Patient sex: M
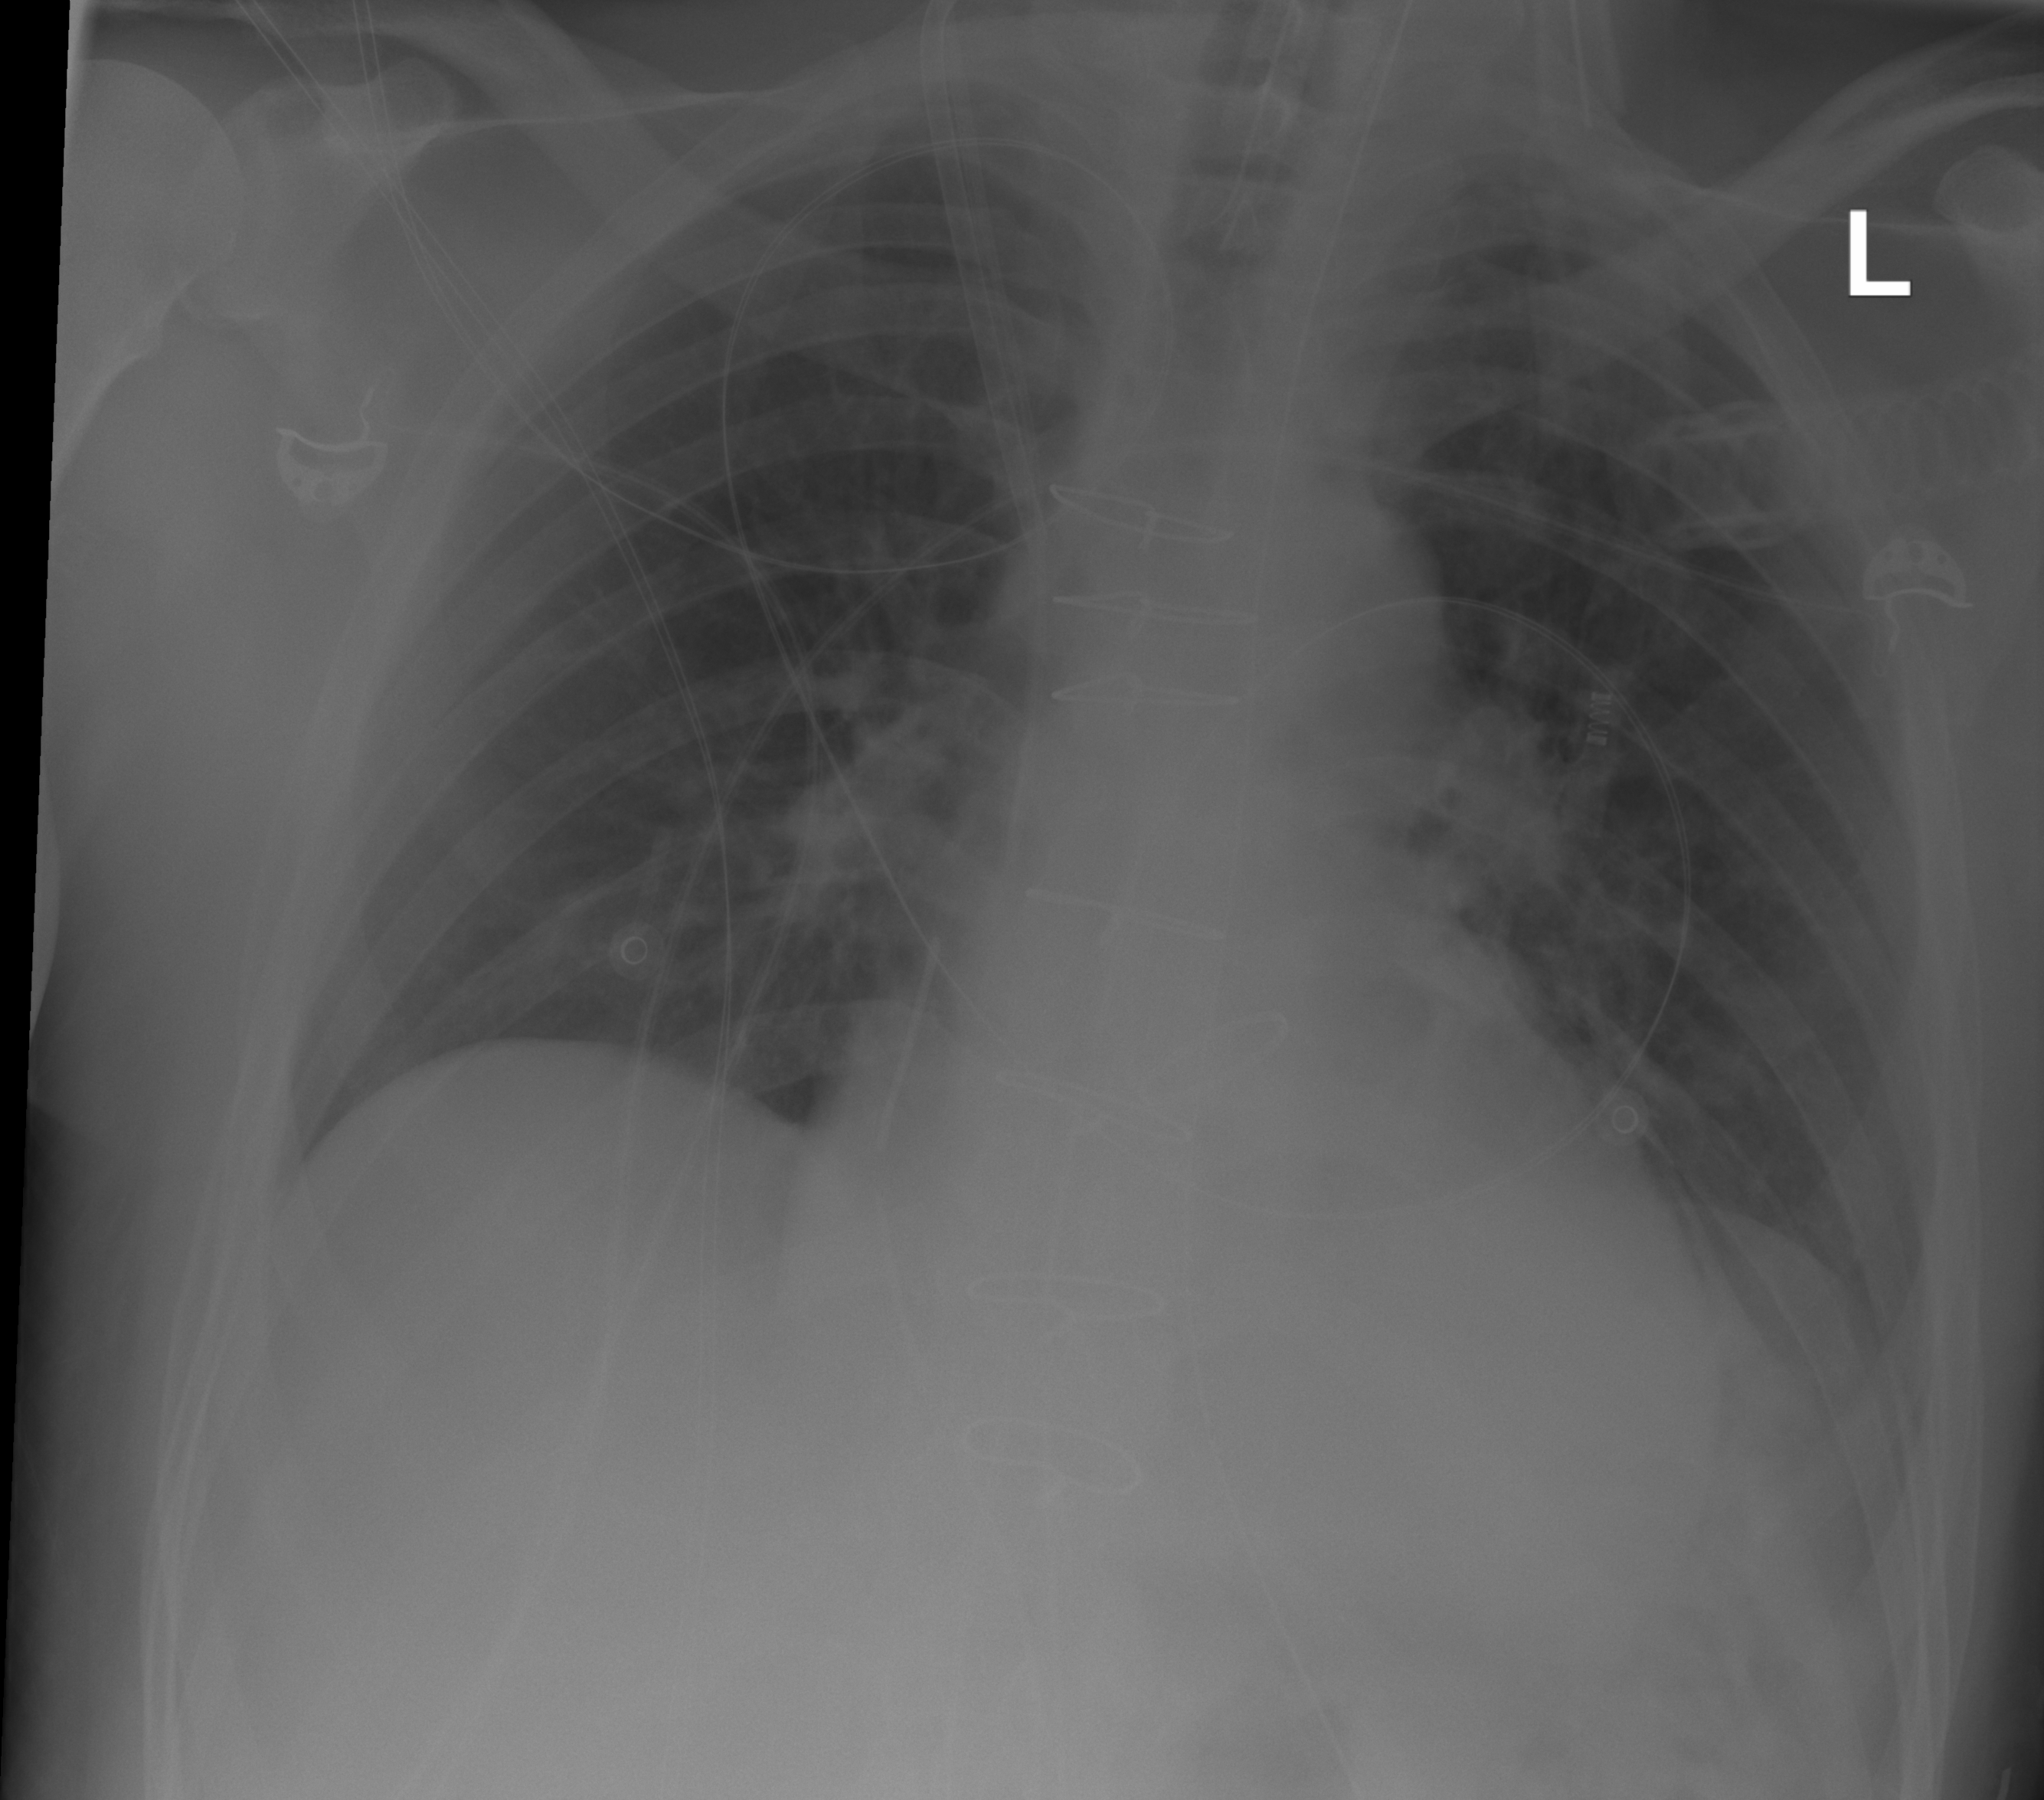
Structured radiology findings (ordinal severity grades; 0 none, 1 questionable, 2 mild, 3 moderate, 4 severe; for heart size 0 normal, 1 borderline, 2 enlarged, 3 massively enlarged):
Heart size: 0
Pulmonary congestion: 0
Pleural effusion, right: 0
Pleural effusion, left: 0
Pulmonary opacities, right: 0
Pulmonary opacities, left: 0
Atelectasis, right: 0
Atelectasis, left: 0